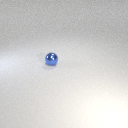
small blue metal sphere